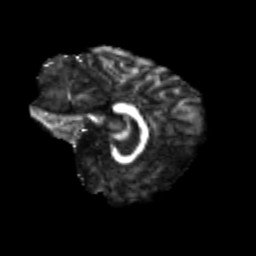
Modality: FA
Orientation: sagittal
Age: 25
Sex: female
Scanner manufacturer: siemens
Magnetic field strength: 3 T
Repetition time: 3.5 s
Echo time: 0.125 s